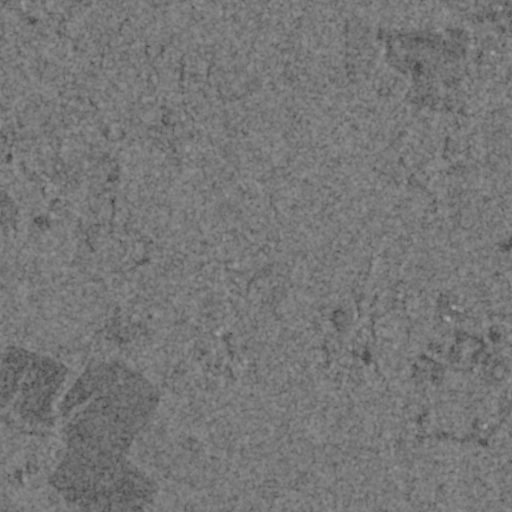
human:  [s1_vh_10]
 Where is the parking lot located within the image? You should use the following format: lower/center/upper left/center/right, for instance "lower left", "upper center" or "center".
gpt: The parking lot is located in the lower right of the image.
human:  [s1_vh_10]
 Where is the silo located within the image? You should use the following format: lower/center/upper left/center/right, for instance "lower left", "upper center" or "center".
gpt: The silo is located in the lower left of the image.
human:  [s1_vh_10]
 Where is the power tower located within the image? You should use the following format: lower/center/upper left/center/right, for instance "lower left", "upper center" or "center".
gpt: There is no power tower in the image.

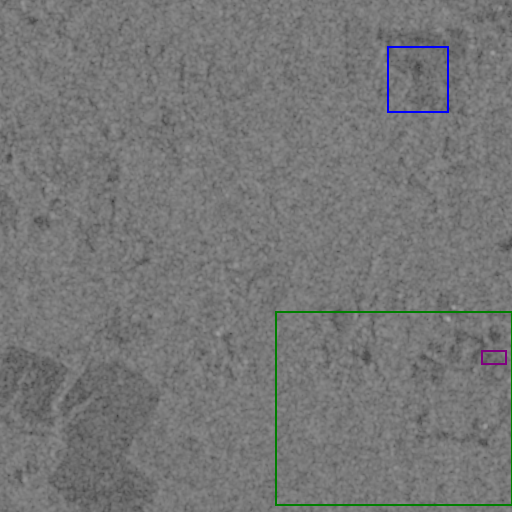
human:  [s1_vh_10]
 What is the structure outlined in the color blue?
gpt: The structure outlined in blue is a crop field.
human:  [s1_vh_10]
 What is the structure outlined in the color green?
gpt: The structure outlined in green is a park.
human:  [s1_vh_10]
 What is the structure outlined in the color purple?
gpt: The structure outlined in purple is a parking lot.
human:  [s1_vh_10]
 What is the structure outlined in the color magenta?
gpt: There is no magenta outline.